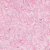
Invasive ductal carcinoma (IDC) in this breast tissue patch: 0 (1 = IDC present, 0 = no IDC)